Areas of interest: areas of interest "Medical"
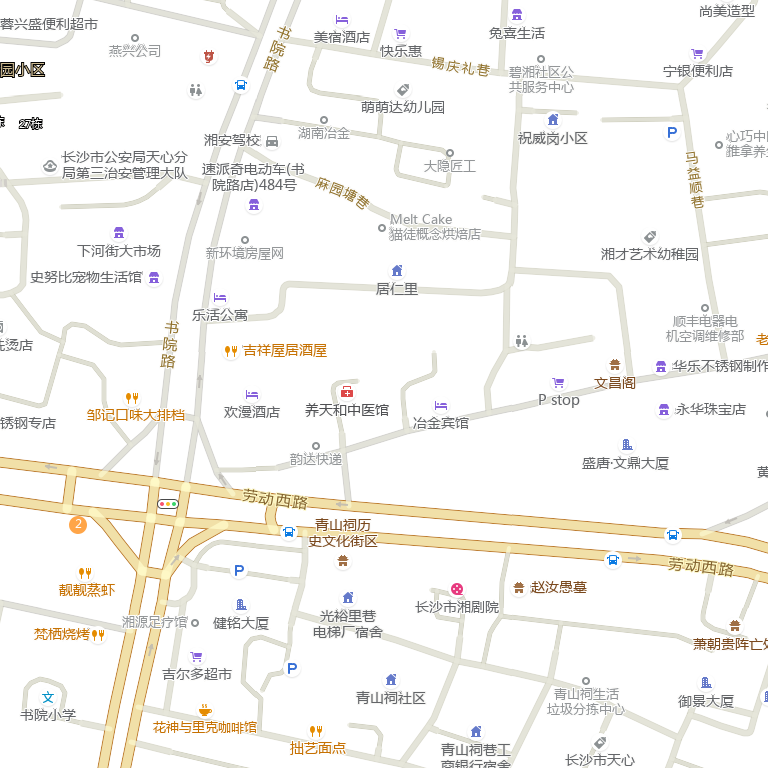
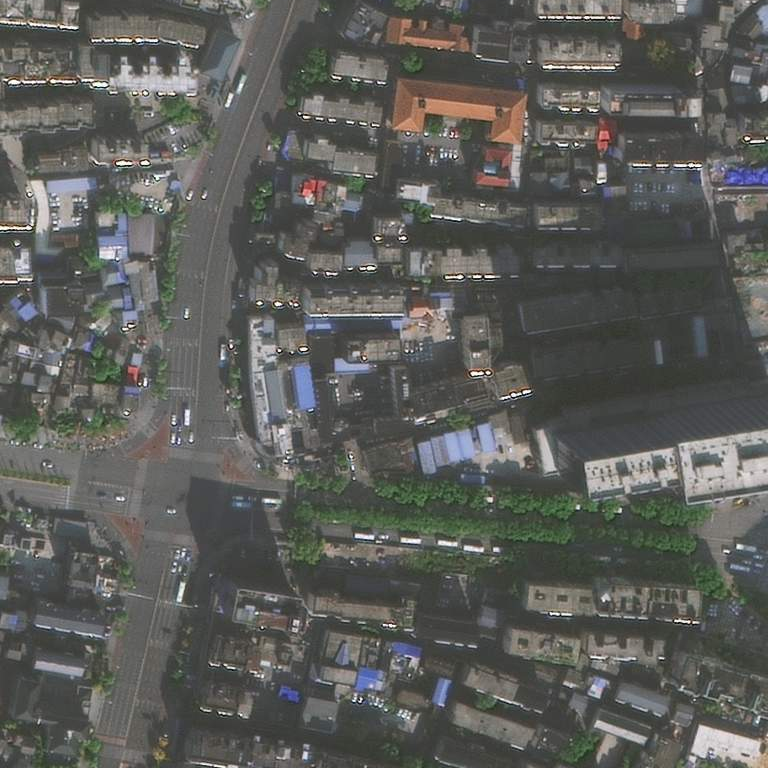